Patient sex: M
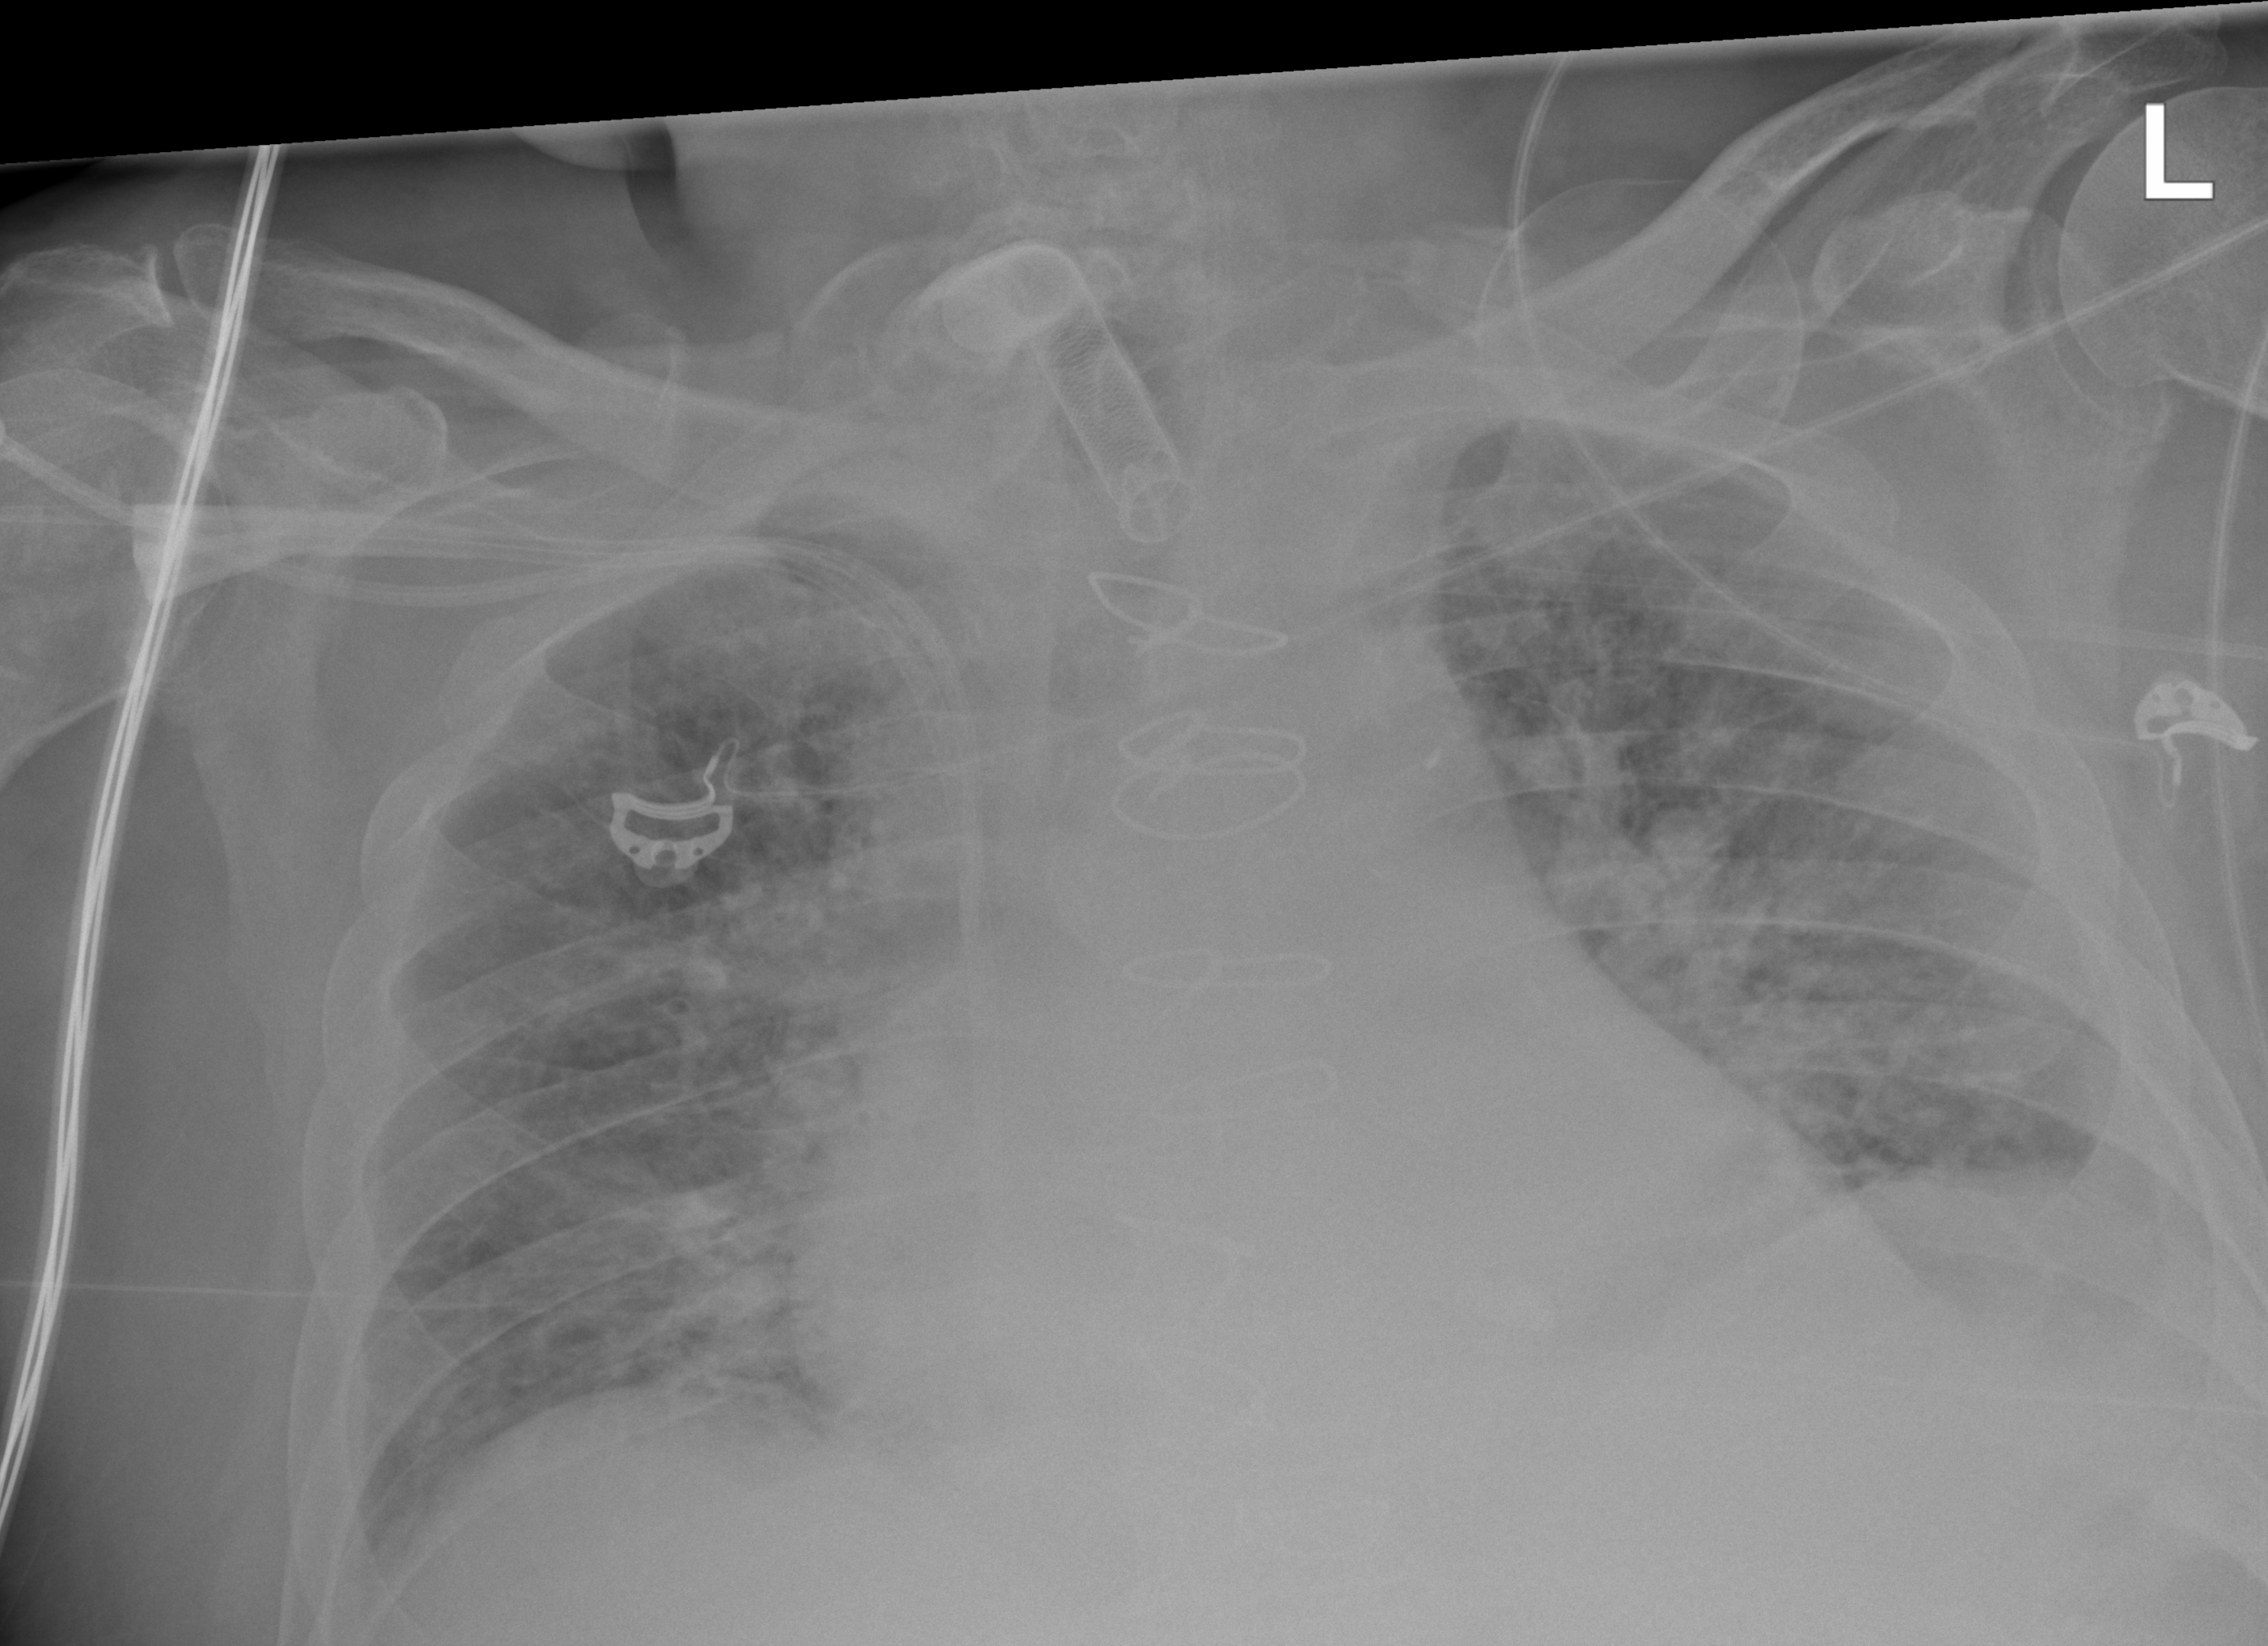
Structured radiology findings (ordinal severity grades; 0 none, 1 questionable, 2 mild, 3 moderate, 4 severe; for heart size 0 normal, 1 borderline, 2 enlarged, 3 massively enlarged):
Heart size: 2
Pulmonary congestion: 3
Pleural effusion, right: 1
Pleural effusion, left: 2
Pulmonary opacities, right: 2
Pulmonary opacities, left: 2
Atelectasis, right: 2
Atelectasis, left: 2